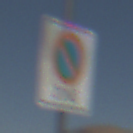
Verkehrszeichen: BeginnEingeschraenktesHalteverbotZone
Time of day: Midday
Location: Outdoor (Nature)
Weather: Clear
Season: NotSpecified
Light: Natural